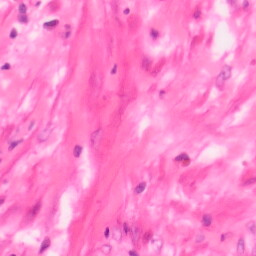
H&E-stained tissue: Colon